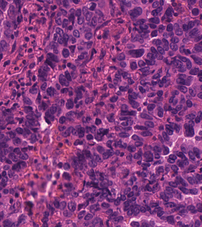
Tumor epithelial tissue: yes
Tumor-associated stroma tissue: yes
Normal tissue: no